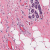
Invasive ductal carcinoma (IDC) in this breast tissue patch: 0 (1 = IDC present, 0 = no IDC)